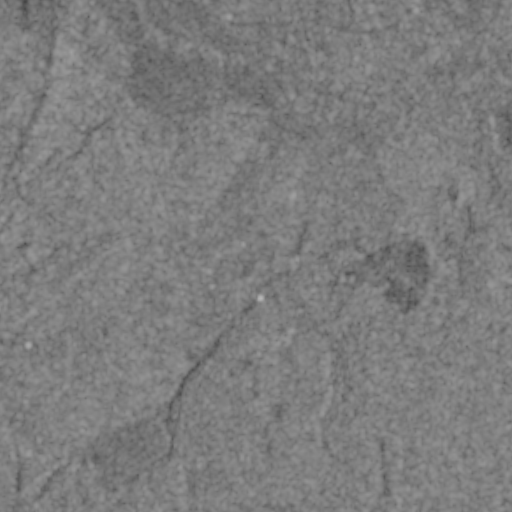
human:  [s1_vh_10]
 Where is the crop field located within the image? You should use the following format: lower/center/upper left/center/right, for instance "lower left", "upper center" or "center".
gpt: The crop field is located in the upper of the image.
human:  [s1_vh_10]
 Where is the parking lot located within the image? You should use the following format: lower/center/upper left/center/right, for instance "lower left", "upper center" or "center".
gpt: The parking lot is located in the center of the image.
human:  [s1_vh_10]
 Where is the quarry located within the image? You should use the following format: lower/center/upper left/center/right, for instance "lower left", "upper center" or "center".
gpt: The quarry is located in the center right of the image.
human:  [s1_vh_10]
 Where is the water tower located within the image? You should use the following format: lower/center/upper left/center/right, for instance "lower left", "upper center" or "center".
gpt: The water tower is located in the center left of the image.
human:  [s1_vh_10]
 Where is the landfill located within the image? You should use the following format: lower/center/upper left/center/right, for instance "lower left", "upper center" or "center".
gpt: There is no landfill in the image.

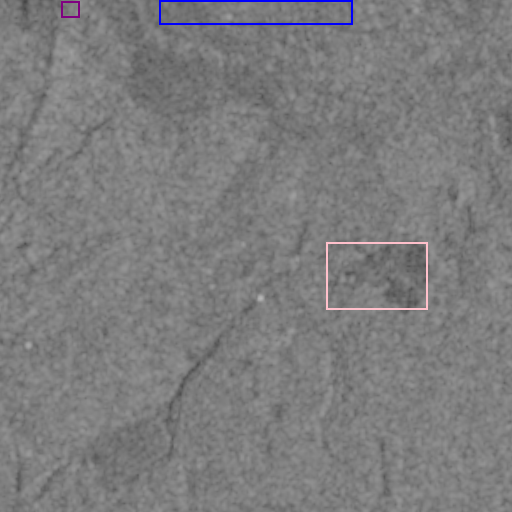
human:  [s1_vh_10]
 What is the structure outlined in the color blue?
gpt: The structure outlined in blue is a crop field.
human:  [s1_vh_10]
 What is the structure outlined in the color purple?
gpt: The structure outlined in purple is a park.
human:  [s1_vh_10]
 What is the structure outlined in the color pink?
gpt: The structure outlined in pink is a quarry.
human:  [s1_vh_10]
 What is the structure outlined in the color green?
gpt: There is no green outline.